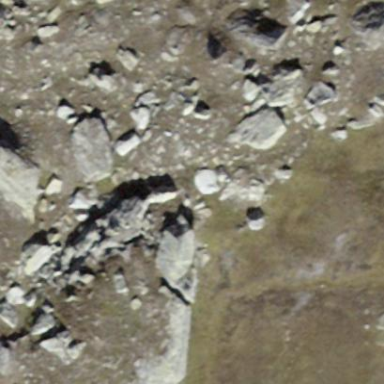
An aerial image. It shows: Natural scree.